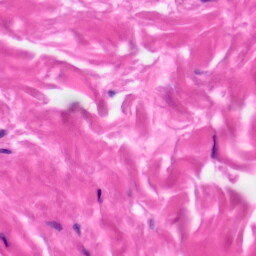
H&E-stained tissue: Skin